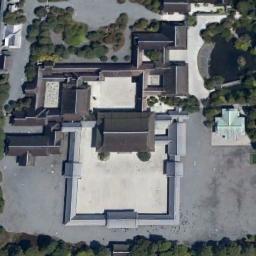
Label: palace